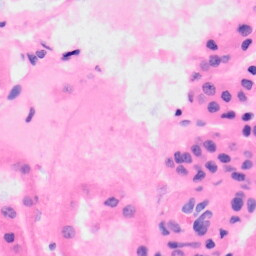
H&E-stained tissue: Kidney